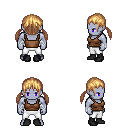
a pixel art fantasy rpg character, male body template, dark elf, purple skin, brown pirate shirt, white pants, light blonde twin-tailed hairstyle, white cloth bandages, black shoes, four views (front, back, left, right), 2x2 character sprite sheet, small pixel art, hard edges, no anti-aliasing